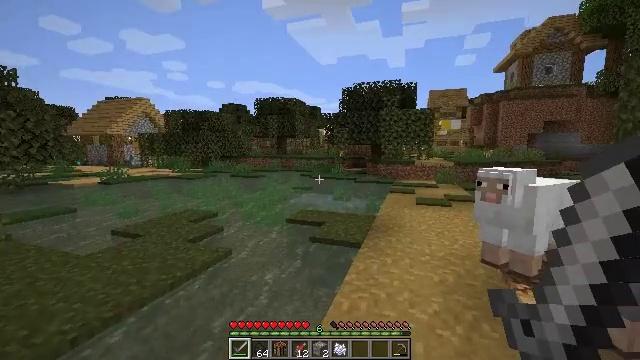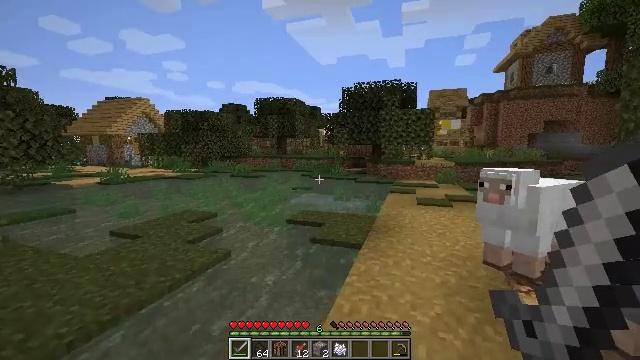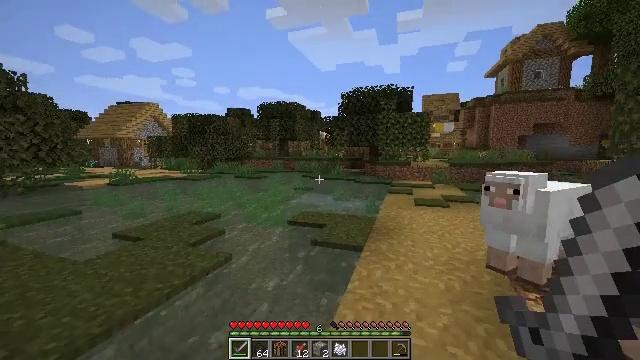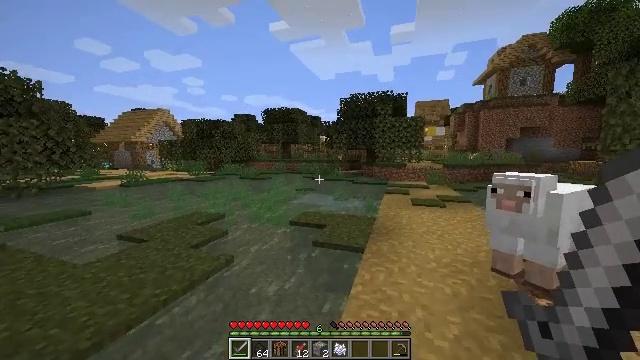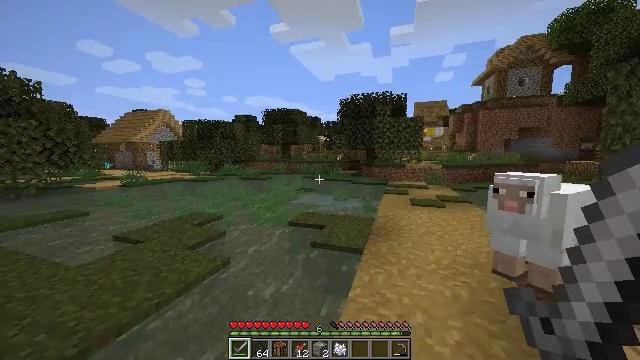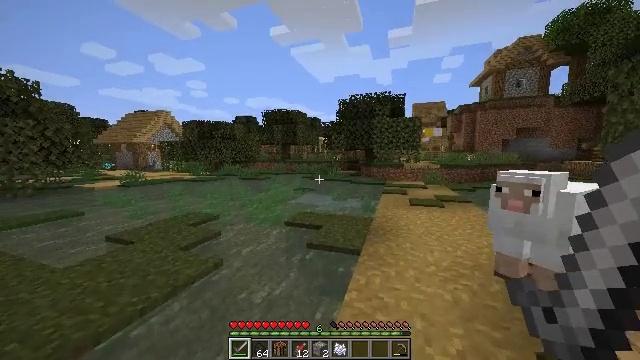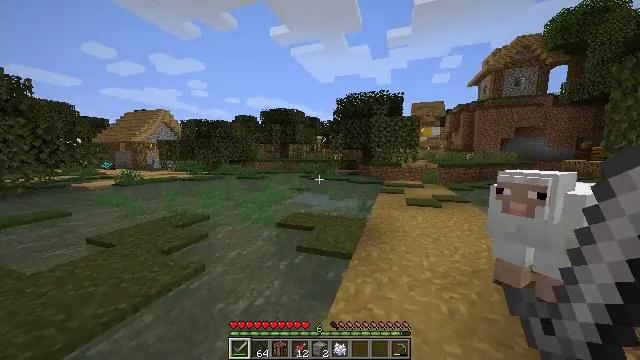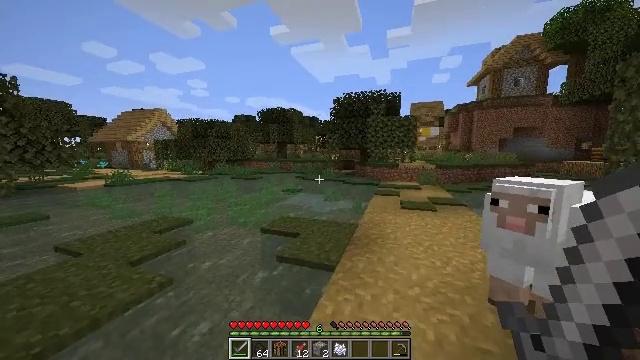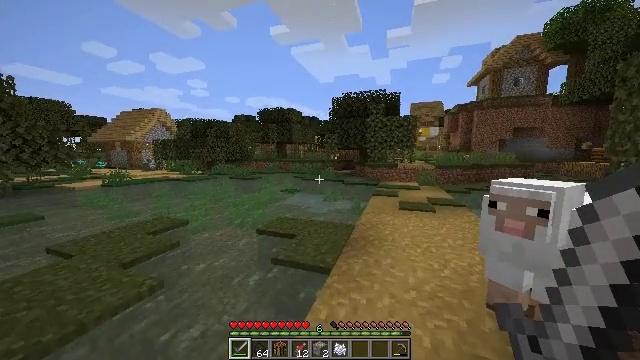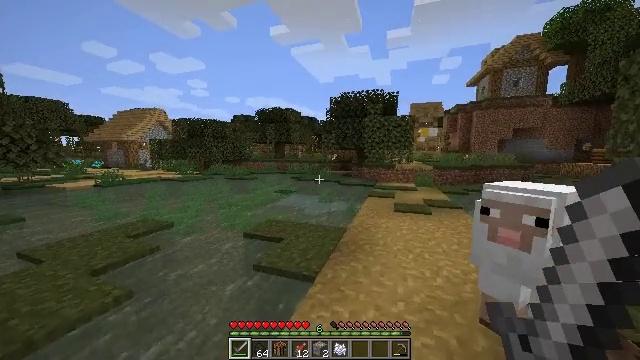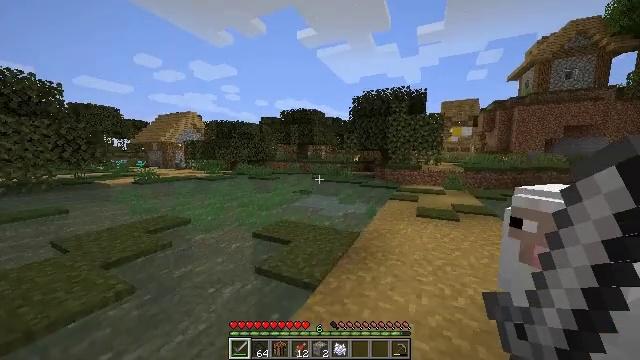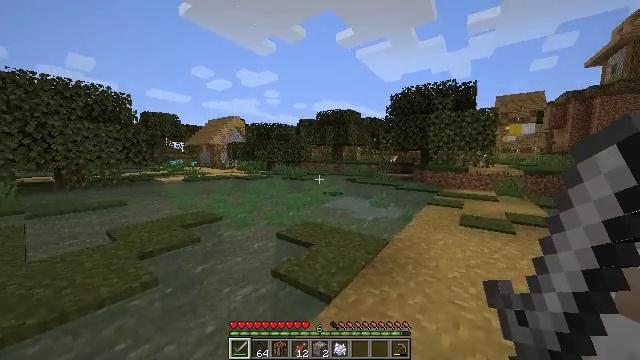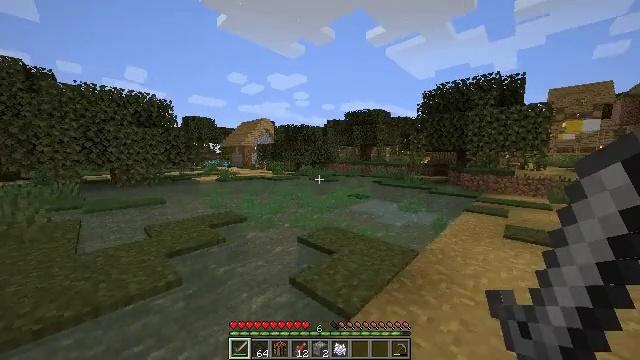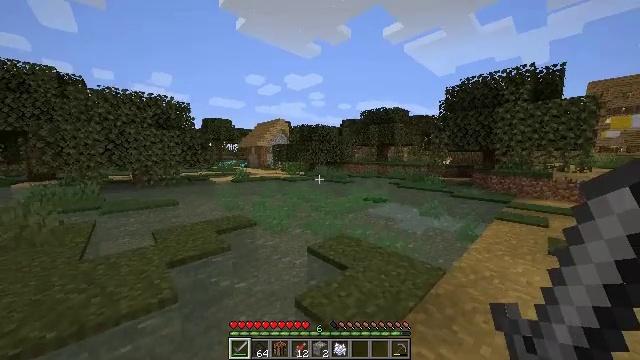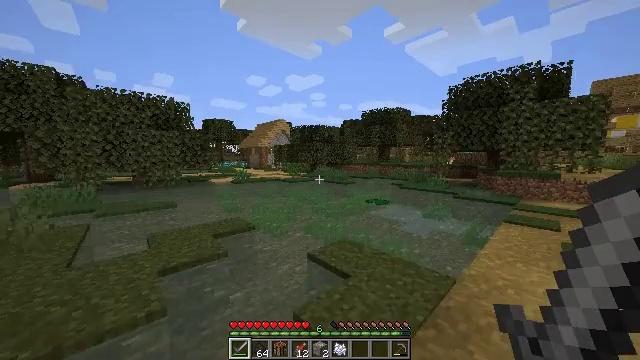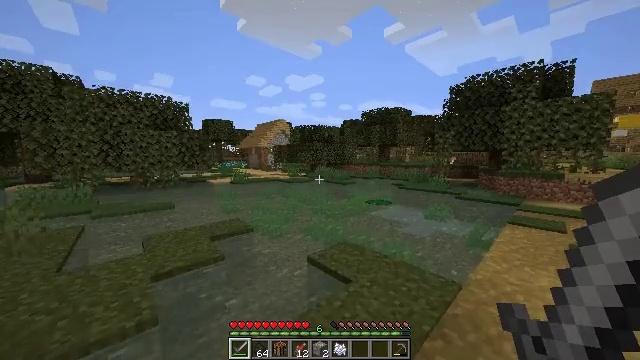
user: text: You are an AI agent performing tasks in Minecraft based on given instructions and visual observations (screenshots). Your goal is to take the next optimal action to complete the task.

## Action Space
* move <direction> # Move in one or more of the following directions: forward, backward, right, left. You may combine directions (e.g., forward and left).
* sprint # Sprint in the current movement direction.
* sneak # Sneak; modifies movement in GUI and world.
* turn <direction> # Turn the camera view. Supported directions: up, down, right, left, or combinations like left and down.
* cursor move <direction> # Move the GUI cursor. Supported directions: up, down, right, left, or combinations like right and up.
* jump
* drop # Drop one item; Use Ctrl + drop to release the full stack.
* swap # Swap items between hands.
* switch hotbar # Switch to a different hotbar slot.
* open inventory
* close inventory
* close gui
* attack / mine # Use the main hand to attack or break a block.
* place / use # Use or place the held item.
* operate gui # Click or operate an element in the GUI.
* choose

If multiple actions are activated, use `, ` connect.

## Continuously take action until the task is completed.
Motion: motion action
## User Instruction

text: Break the yellow bed.
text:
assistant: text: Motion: move forward
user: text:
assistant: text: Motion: move forward
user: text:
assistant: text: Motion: move forward
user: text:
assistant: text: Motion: move forward and move right
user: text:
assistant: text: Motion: move forward and move right
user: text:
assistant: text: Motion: move forward and move right
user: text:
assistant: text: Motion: move forward and move right
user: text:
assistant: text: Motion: move forward and move right
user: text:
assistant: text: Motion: move forward and move right
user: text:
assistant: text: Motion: move forward and move right, turn left
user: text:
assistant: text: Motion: move forward, turn left
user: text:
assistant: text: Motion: move forward, turn left
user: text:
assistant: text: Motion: move forward, turn left
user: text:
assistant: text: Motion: move forward
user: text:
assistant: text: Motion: move forward
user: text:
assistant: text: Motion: move forward and move right
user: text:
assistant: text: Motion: move forward and move right
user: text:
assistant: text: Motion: move forward and move right
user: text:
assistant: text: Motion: move forward and move right
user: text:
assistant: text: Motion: move forward and move right
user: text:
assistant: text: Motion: move forward and move right
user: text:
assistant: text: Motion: move forward and move right, turn right
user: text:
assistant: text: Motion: move forward and move right, turn right and down
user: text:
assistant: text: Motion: move forward and move right, turn right and down
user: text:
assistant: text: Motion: move forward and move right, turn right
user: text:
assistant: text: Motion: move forward and move right
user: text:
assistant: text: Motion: move forward and move right
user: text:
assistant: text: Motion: move forward
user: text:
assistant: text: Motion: move forward
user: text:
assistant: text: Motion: move forward, turn left